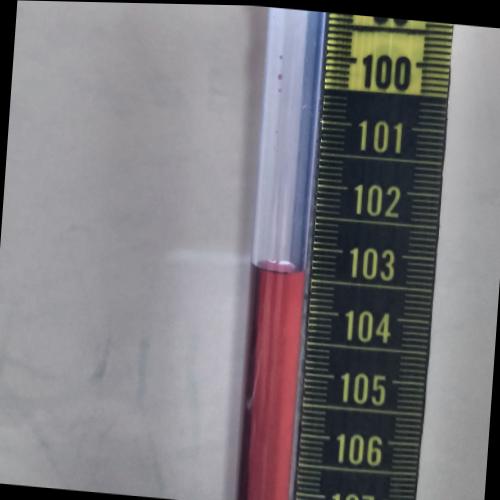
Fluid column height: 103.9 cm